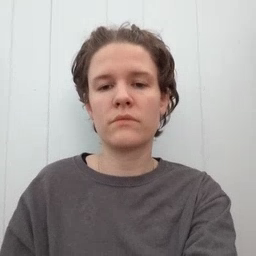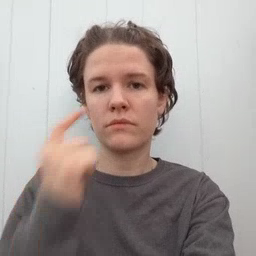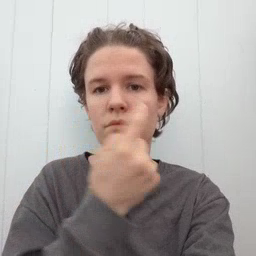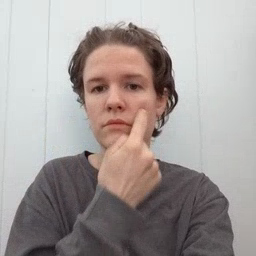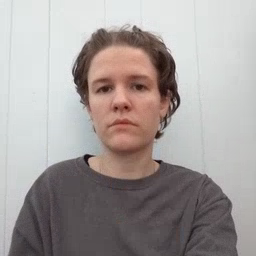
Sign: eye